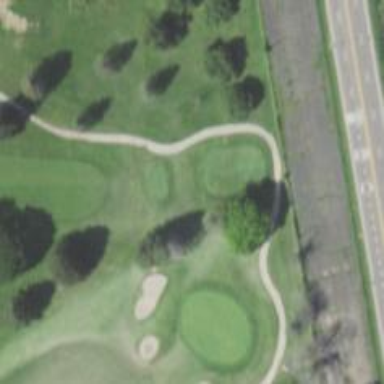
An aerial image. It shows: Golf tee.